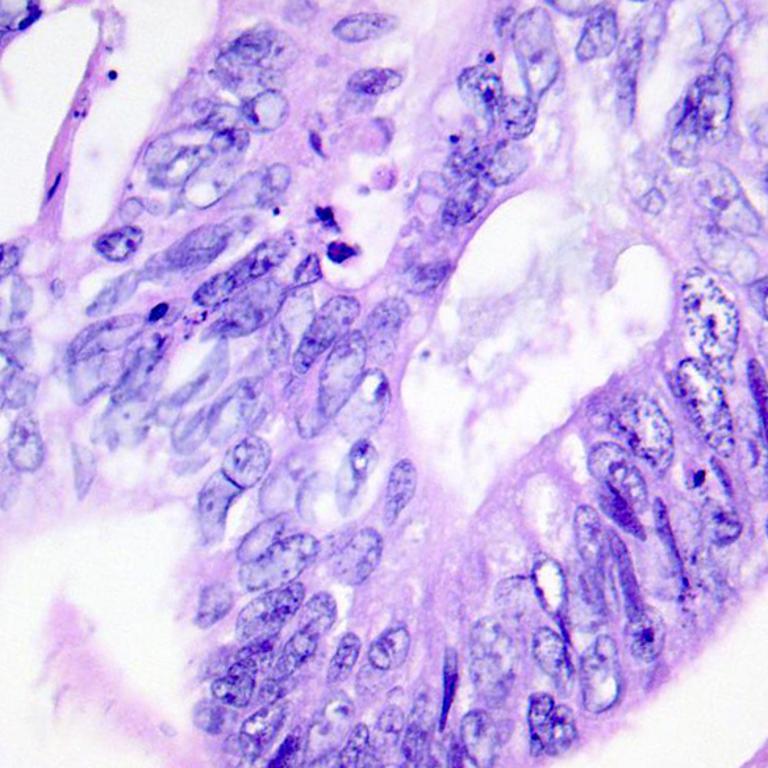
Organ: colon
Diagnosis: adenocarcinomas